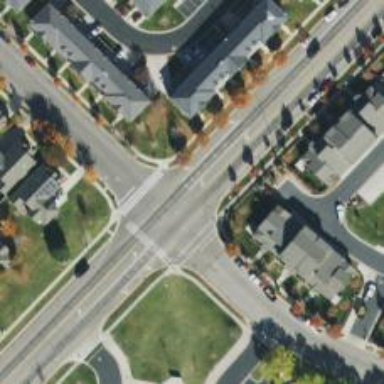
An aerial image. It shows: Unmarked road crossing.